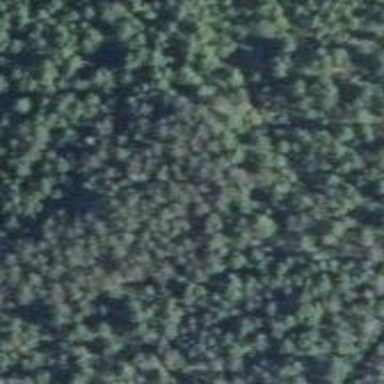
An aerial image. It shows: Woodland consisting mainly of needle-leaved trees.